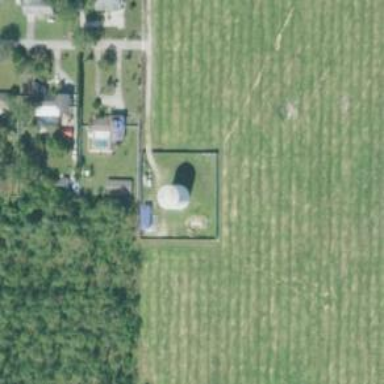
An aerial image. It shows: Water tower that is man-made.